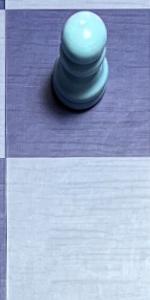
Label: Empty